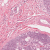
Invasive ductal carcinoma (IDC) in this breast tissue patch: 0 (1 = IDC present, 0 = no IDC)